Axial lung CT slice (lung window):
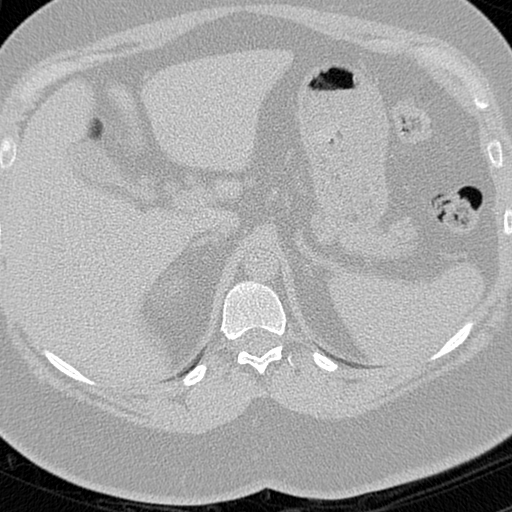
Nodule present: no